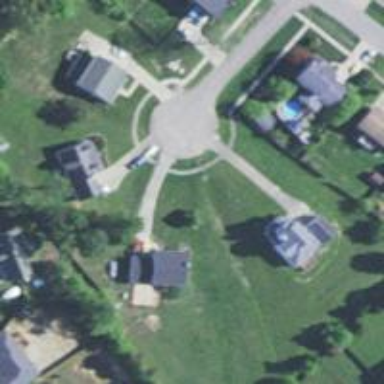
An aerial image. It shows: Turning circle on the road.